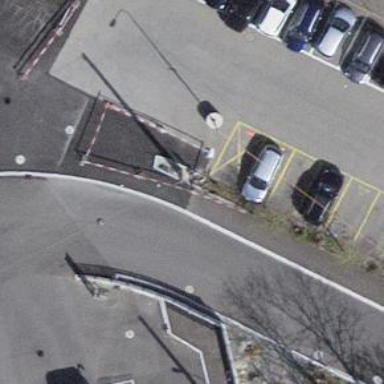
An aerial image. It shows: Car-sharing service available at this location.